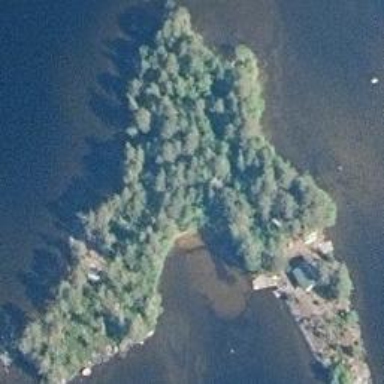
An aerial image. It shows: Island.